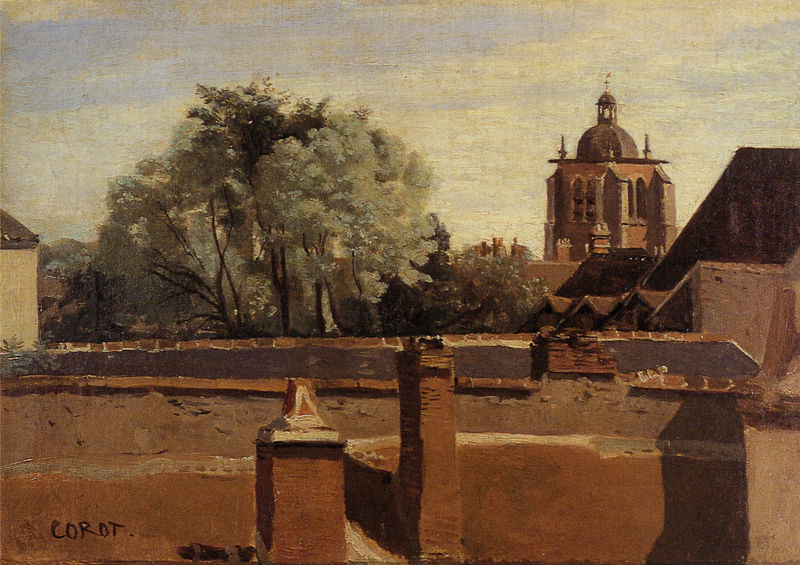
Titel: Orléans. Vue prise d'une fenêtre en regardant la tour Saint-Paterne, Orléans: Blick aus einem Fenster auf den Turm Saint-Paterne
Künstler: Jean Baptiste Camille Corot
Standort: Strasbourg
Institution: Musée des Beaux-Arts
Schlagwörter: baum, blau, blätter, gemälde, himmel, laub, schatten, wolken, baumstämme, bäume, gelb, grün, kirchturm, landschaft, ocker, stadt, äste, braun, fenster, frankreich, grau, laterne, licht, pfeiler, vordergrund, weiss, dach, haus, rot, wolke, wand, architektur, signatur, häuser, kirche, sonne, krone, kamin, kamine, schornstein, turm, ansicht, vedute, dächer, giebel, mauer, schornsteine, ziegel, backstein, kuppel, streifen, baumkrone, oben, stadtansicht, glockenturm, kirchenturm, türmchen, dom, friedhof, rom, blauer himmel, rotbraun, orleans, plein air, sakral, corot, gibel, gesimse, spitzdach, camille corot, cordt, kirchhof, saeule, landschaft#, durchgng